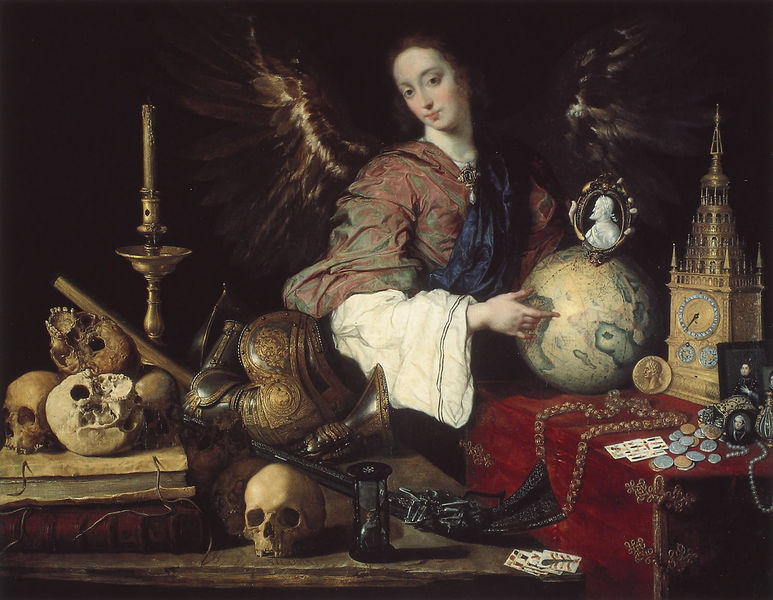
Titel: Vanitas
Künstler: Antonio Perreda
Institution: Wien, Kunsthistorisches Museum
Schlagwörter: flügel, kopf, frau, tisch, schädel, tod, turm, engel, stillleben, bilder, bücher, kette, karten, kerze, uhr, buch, geld, rüstung, kerzenständer, glocke, gewehr, reichtum, stundenglas, maria, totenschädel, globus, zeiger, pistole, shisha, weltkugel, trompete, münzen, sanduhr, stundenuhr, todesengel, tutenschädel